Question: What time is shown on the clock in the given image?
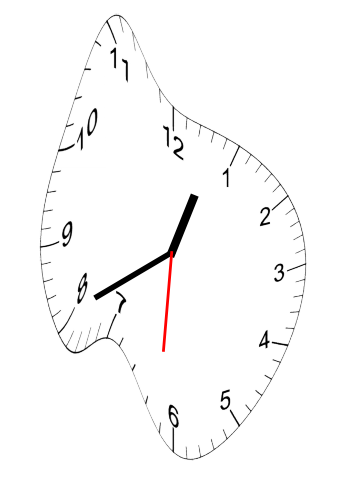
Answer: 12:40:31